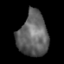
Tissue: lung
Cell type: Epithelial cells
Senescence score: 0.2339
Nuclear area (px): 1274
Mean DAPI intensity: 99.531